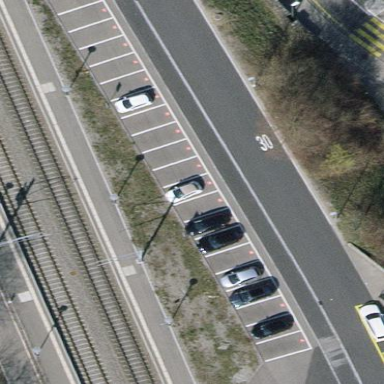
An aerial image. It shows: Paved parking area with park and ride facility available.